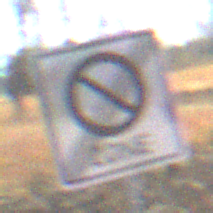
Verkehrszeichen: EndeEingeschraenktesHalteverbotZone
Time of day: Midday
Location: Outdoor (Nature)
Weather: Clear
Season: NotSpecified
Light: Natural